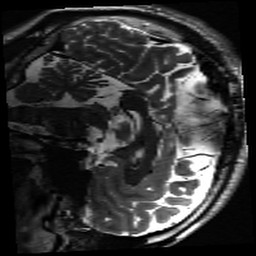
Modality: inplaneT2
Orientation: sagittal